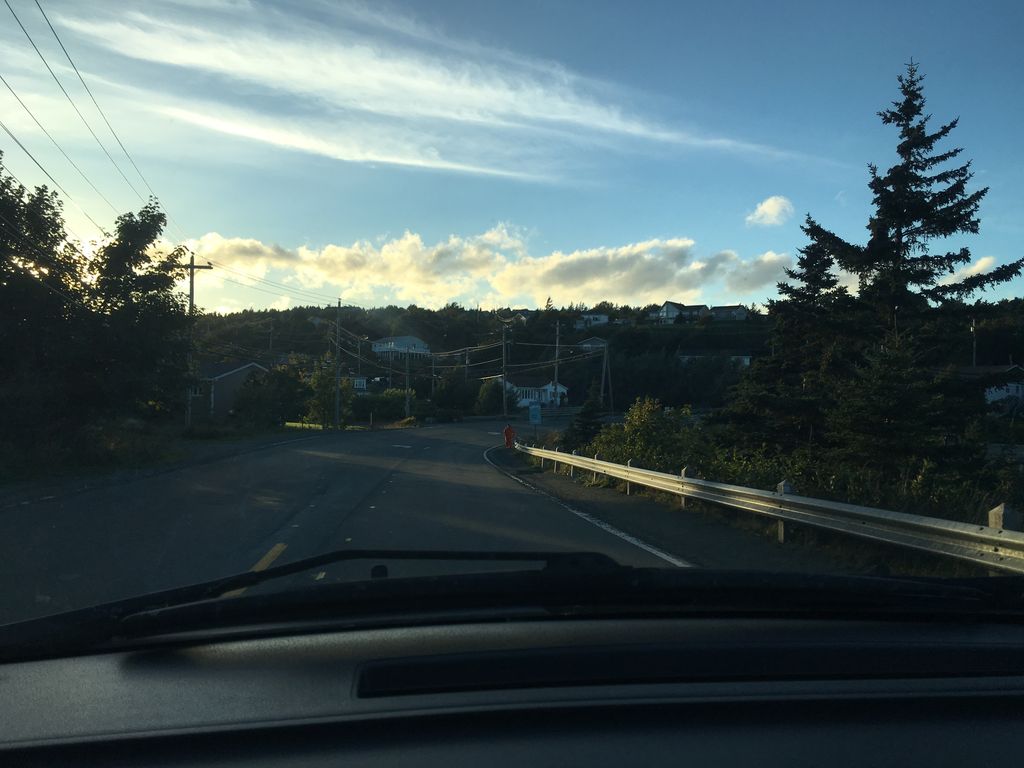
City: st_johns